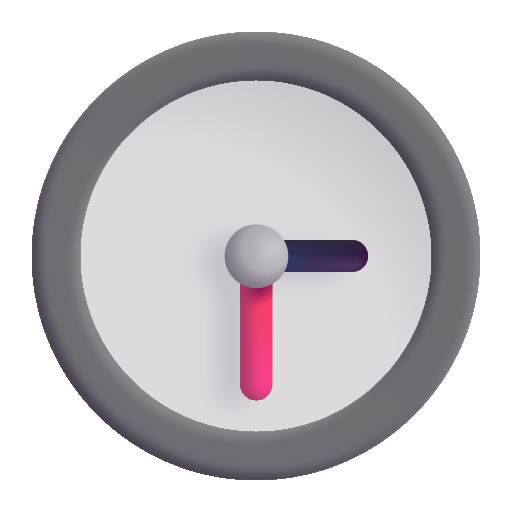
three thirty color